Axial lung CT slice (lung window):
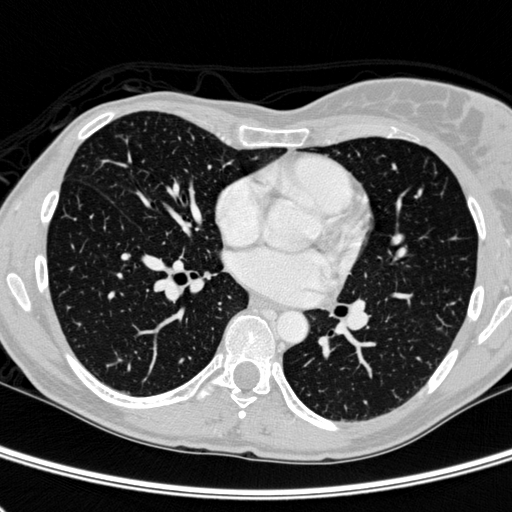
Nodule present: no